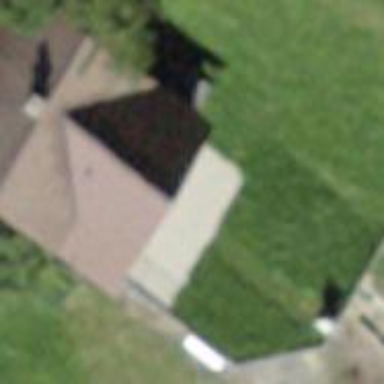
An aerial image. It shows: Simple and straightforward house.